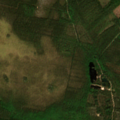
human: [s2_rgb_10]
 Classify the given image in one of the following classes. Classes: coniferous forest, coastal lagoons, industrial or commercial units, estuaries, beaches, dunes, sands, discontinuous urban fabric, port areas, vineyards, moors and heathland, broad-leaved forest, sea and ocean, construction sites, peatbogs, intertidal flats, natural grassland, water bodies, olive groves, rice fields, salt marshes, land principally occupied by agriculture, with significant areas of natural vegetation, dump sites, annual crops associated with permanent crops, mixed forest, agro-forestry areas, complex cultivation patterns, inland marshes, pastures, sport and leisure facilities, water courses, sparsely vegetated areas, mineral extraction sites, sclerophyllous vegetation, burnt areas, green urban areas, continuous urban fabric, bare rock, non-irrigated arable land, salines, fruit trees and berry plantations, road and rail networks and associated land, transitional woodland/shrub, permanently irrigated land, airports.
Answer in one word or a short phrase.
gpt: coniferous forest, mixed forest, peatbogs